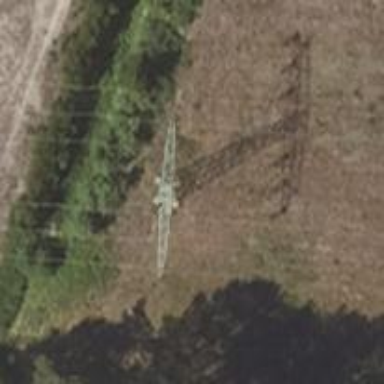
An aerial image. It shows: Power tower.